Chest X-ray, PA view. Patient: 70 years old, sex M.
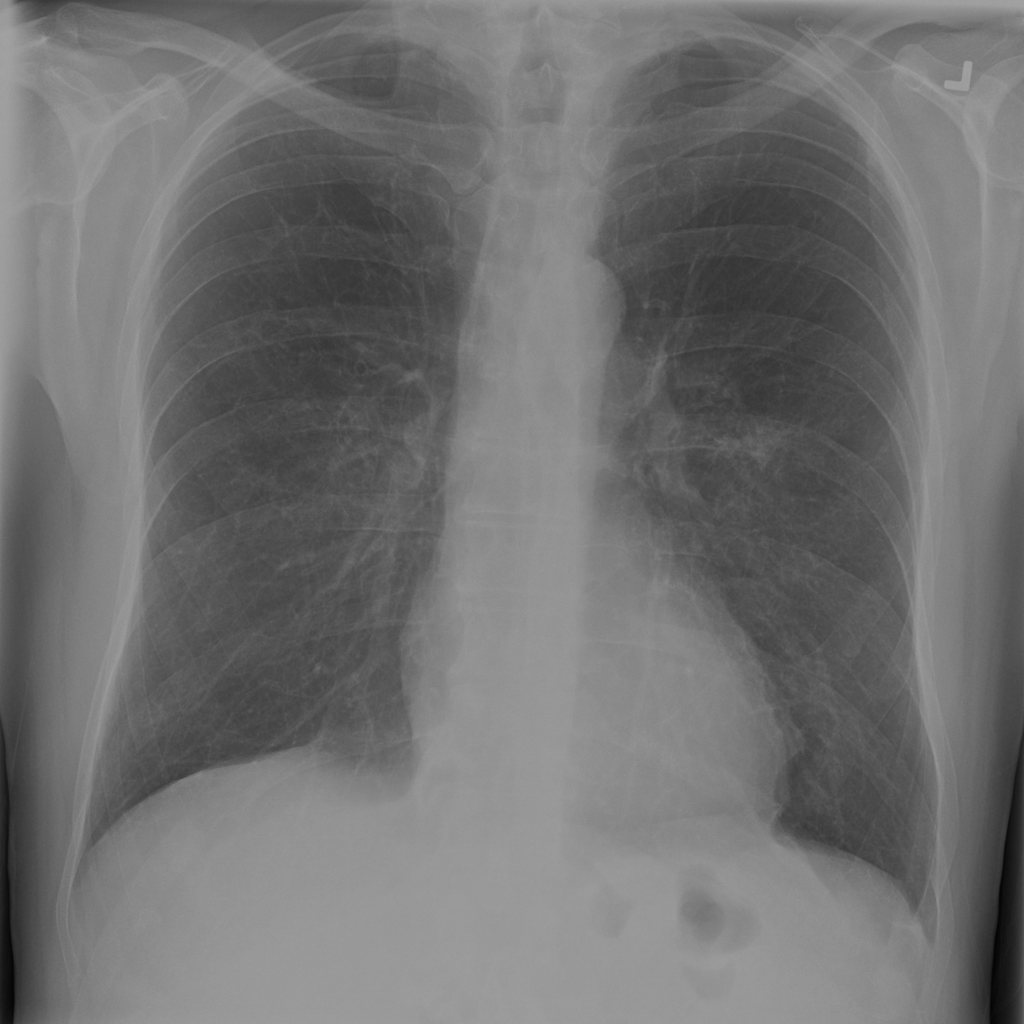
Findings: Atelectasis, Infiltration, Pneumonia